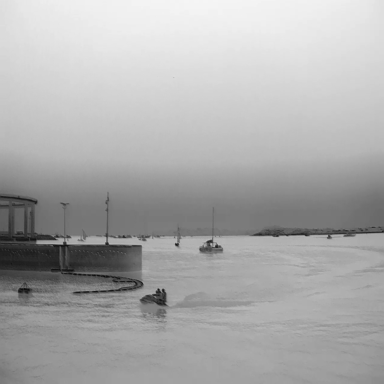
There are 13 objects shown in the infrared image, including a canoe, six bulk_carriers, and six sailboats.